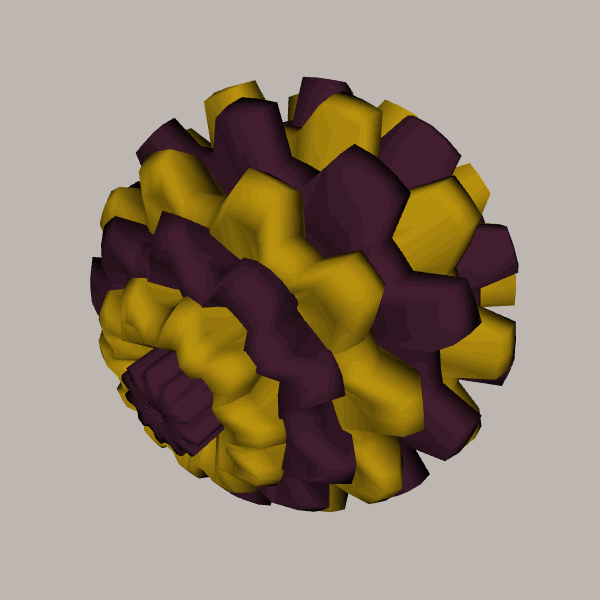
Background: light